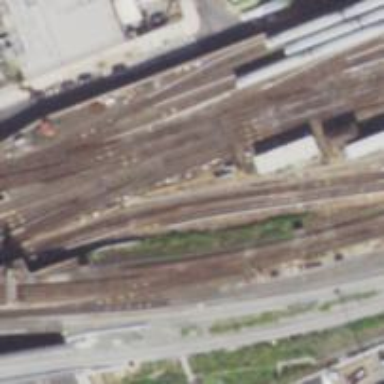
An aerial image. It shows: Electrified railway line.